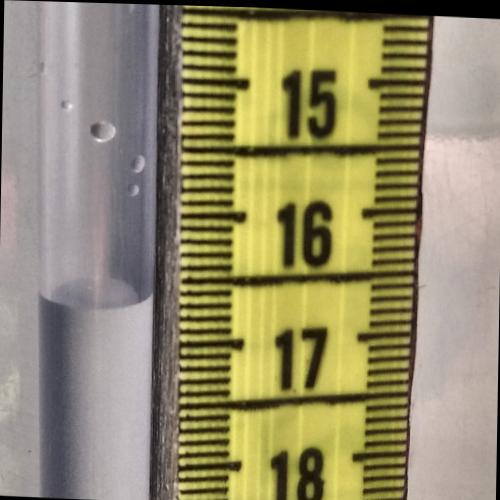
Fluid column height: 16.7 cm